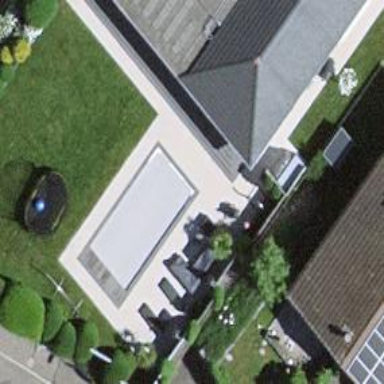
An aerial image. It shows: Swimming pool located in leisure land.